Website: lowes
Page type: payment
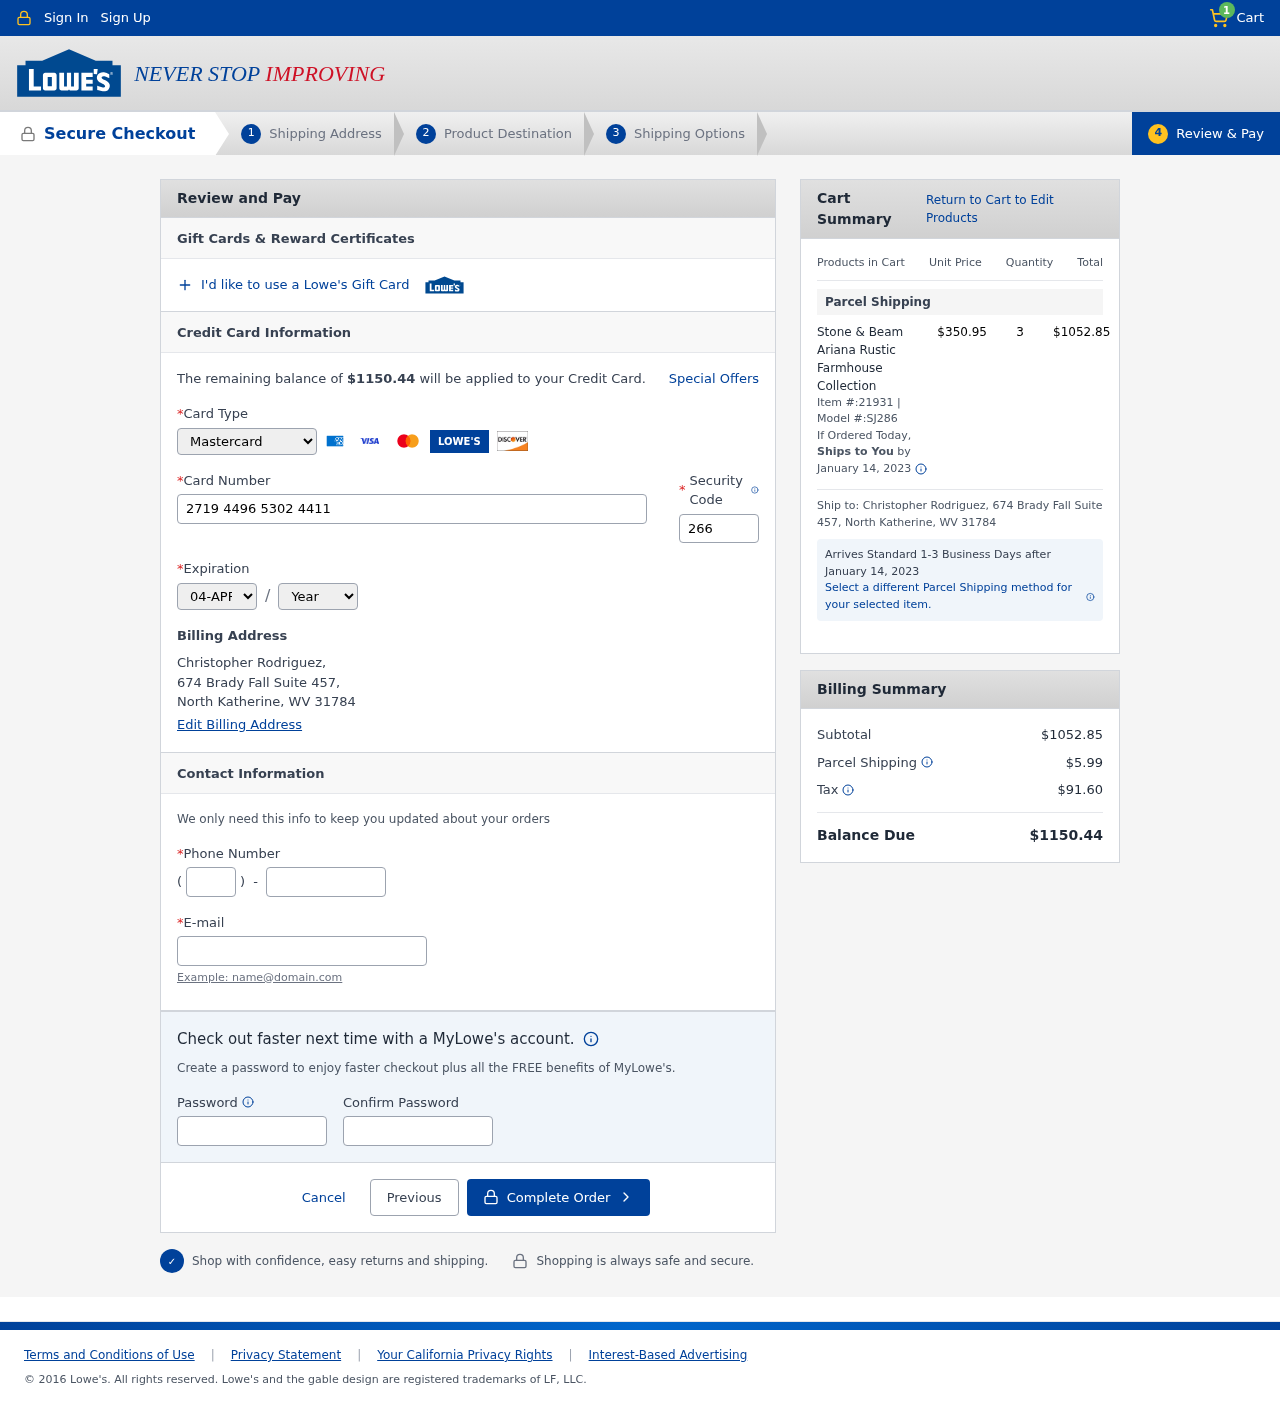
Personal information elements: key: PII_CARD_CVV
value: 266
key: PII_CARD_EXPIRY_MONTH
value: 04
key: PII_CARD_EXPIRY_YEAR
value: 29
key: PII_CARD_NUMBER
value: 2719 4496 5302 4411
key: PII_CARD_TYPE
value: Mastercard
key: PII_CITY_STATE_ZIP
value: North Katherine, WV 31784
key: PII_EMAIL
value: crodriguez@hotmail.com
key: PII_FULLNAME
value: Christopher Rodriguez,
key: PII_PHONE
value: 6919711752
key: PII_PHONE_AREA
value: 691
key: PII_STREET
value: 674 Brady Fall Suite 457
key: PII_STREET
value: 674 Brady Fall Suite 457,
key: PII_FULLNAME2
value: Christopher Rodriguez
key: PII_CITY
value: North Katherine
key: PII_STATE_ABBR
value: WV
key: PII_POSTCODE
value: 31784
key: PII_POSTCODE_FULL
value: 31784
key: PII_CITY_STATE
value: North Katherine, WV
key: PII_POSTCODE_NUMERIC
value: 31784
Product elements: key: PRODUCT1_NAME
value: Stone & Beam Ariana Rustic Farmhouse Collection
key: PRODUCT1_PRICE
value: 350.95
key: PRODUCT1_QUANTITY
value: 3
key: PRODUCT1_ITEM
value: Item #:21931
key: PRODUCT1_MODEL
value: Model #:SJ286
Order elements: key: ORDER_NUM_ITEMS
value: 1
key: ORDER_TOTAL
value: $1150.44
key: ORDER_SHIPPING_DATE
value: January 14, 2023
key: ORDER_SUBTOTAL
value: $1052.85
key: ORDER_SHIPPING_DATE2
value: January 14, 2023
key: ORDER_SHIPPING_COST
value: $5.99
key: ORDER_TAX
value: $91.60